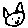
Label: cat